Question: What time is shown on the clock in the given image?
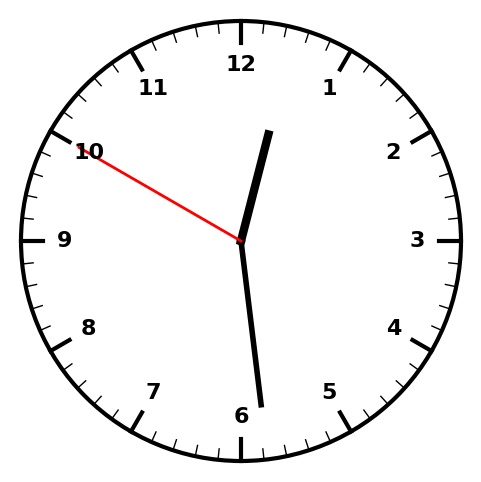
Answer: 12:28:50